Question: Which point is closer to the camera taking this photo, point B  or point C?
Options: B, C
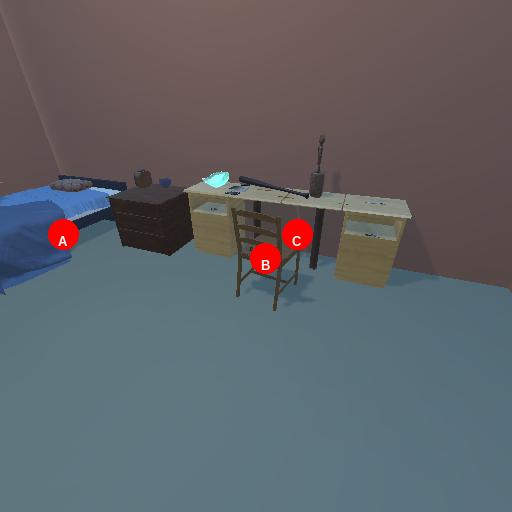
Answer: B